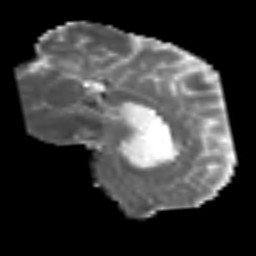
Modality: MD
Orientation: sagittal
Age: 67
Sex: male
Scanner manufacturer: siemens
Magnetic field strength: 3 T
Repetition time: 3.2 s
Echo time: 0.081 s